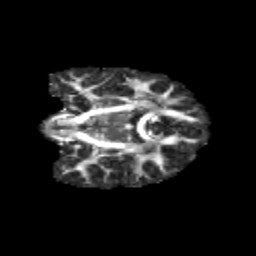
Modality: FA
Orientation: coronal
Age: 13
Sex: female
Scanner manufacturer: siemens
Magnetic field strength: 3 T
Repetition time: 3.8 s
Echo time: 0.07 s